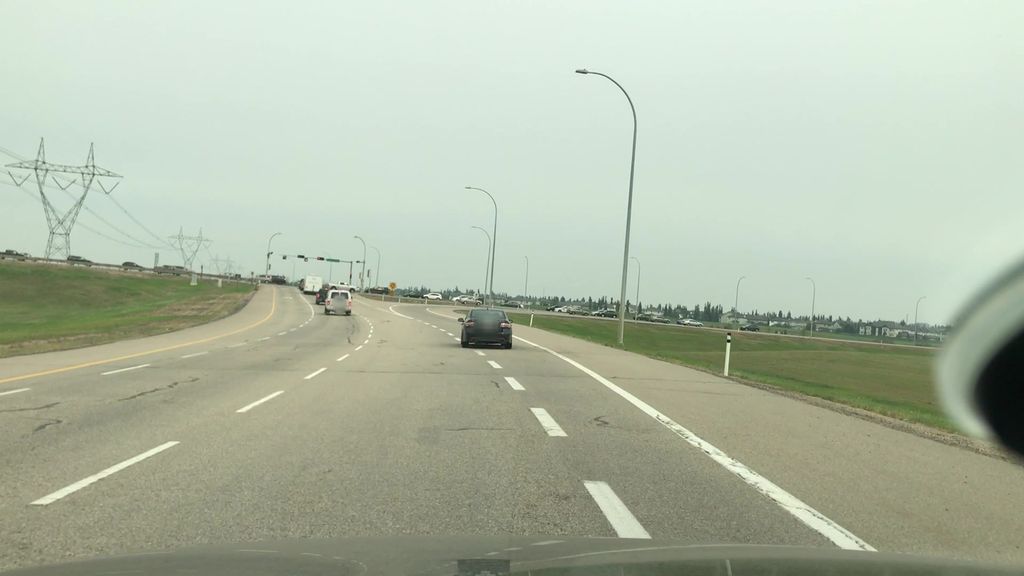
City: edmonton